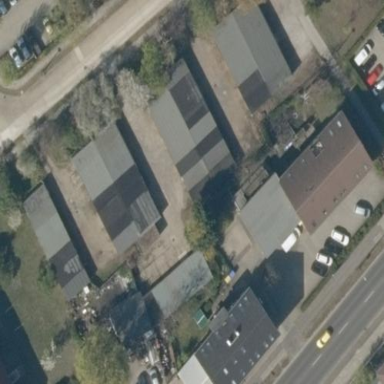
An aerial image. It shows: Group of garages.